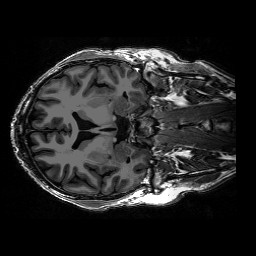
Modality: T1w
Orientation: axial
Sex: male